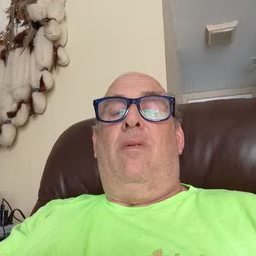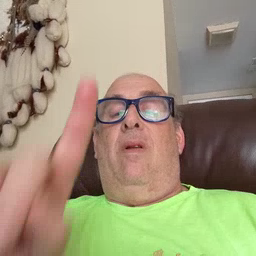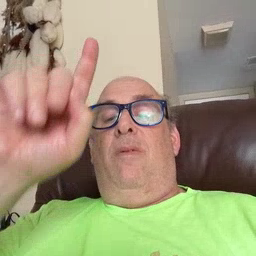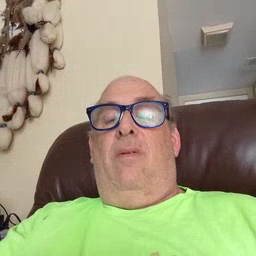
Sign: up